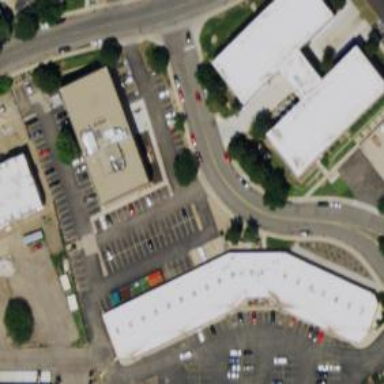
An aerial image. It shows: Commercial area.